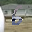
Label: 6